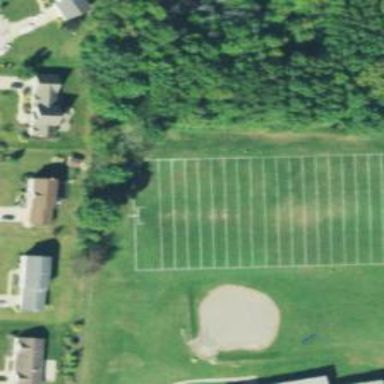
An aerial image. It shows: American football pitch.